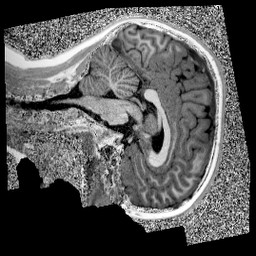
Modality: UNIT1
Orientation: sagittal
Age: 9
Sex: male
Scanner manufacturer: siemens
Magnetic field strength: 3 T
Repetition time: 4 s
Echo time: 0.00299 s